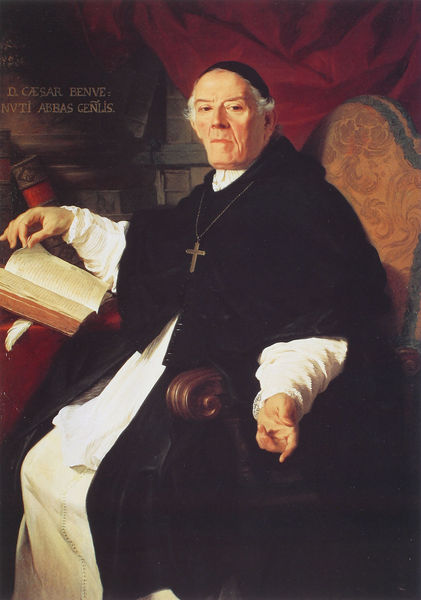
Titel: Don Cesare Benvenuti, Abt der Kongregation der Domherren des Lateran
Künstler: Pierre Subleyras
Institution: Paris, Musée du Louvre
Schlagwörter: feder, gemälde, hand, kopf, mann, weiß, sitzen, finger, schwarz, stuhl, blick, rot, hochformat, kappe, bibel, portrait, porträt, vorhang, geistlicher, gewand, sessel, sitzend, kopfbedeckung, schrift, bücher, kette, zeigefinger, streng, draperie, zeigen, buch, kreuz, text, priester, lesend, aufgeschlagen, ornat, blättern, latein, cäsar, katholisch, abt, kleriker, draperien, umblättern, 1750, schwarz+, benuenuti, bücheer, gesichzt